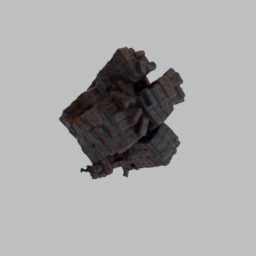
Label: architecture